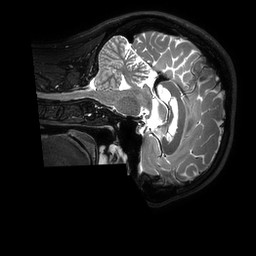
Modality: T2w
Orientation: sagittal
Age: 62
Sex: male
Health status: ill
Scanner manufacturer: philips
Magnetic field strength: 3 T
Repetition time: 3.5 s
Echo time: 0.3 s